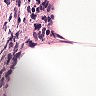
Metastatic tissue present: no